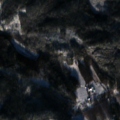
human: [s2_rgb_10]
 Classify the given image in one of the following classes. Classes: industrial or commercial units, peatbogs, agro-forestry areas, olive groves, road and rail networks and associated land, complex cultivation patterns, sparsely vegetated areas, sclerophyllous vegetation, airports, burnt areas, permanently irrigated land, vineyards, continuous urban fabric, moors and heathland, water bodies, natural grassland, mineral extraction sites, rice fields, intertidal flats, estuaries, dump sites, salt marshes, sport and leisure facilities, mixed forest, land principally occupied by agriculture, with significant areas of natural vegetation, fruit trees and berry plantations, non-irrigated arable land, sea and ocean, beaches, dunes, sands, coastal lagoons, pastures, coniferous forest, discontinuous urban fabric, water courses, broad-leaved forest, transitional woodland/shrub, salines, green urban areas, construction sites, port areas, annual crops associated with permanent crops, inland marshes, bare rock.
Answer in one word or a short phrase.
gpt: coniferous forest, mixed forest, transitional woodland/shrub